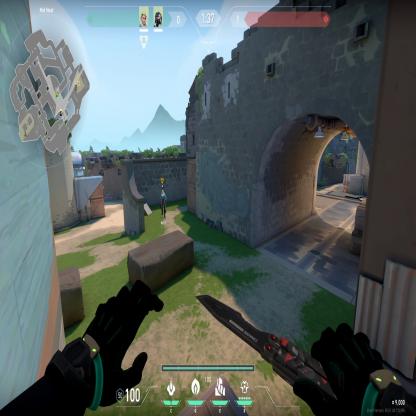
Label: teammate